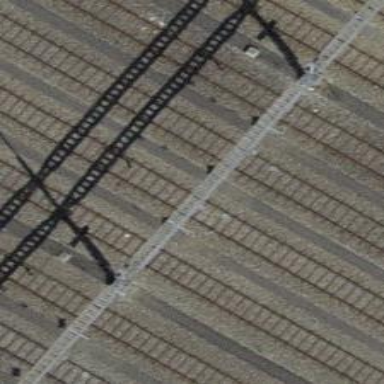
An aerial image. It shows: Single track railway in yard.